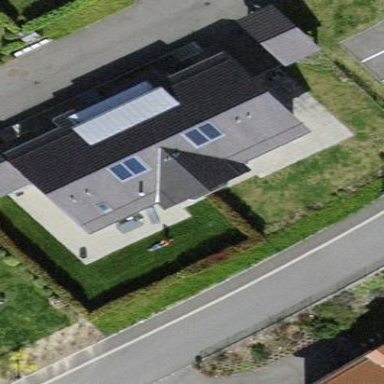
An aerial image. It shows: Simple house.